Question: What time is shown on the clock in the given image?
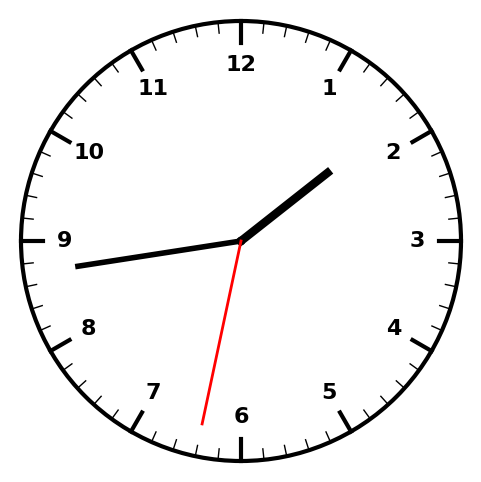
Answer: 01:43:32